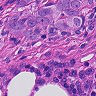
Metastatic tissue present: yes